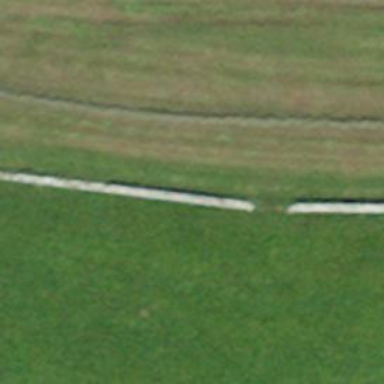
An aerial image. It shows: Retaining wall.